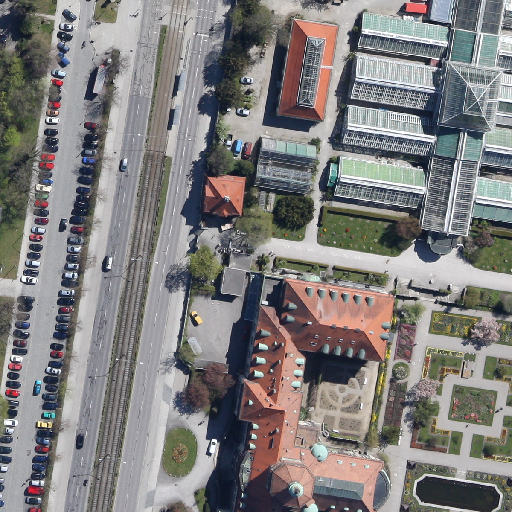
Referring expression: bikeway